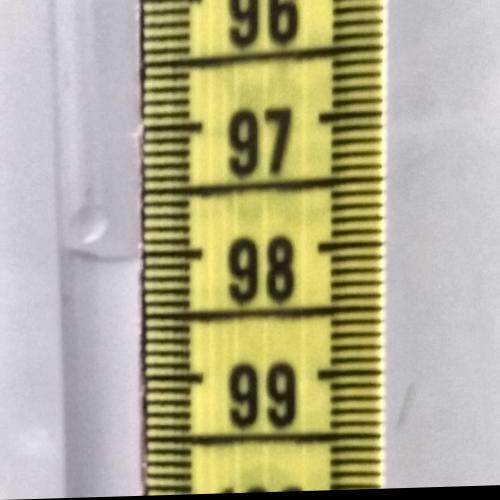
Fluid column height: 98.0 cm